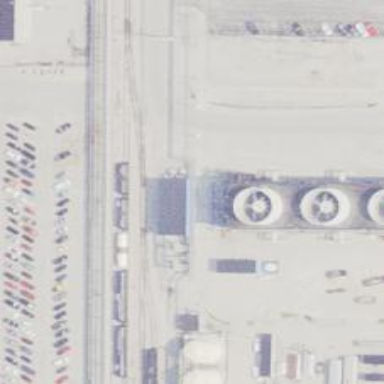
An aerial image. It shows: Rail spur service.